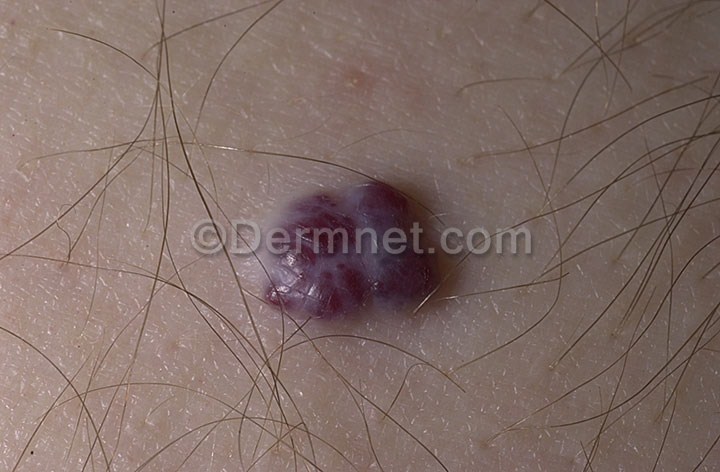
Disease: Vascular Tumors